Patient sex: M
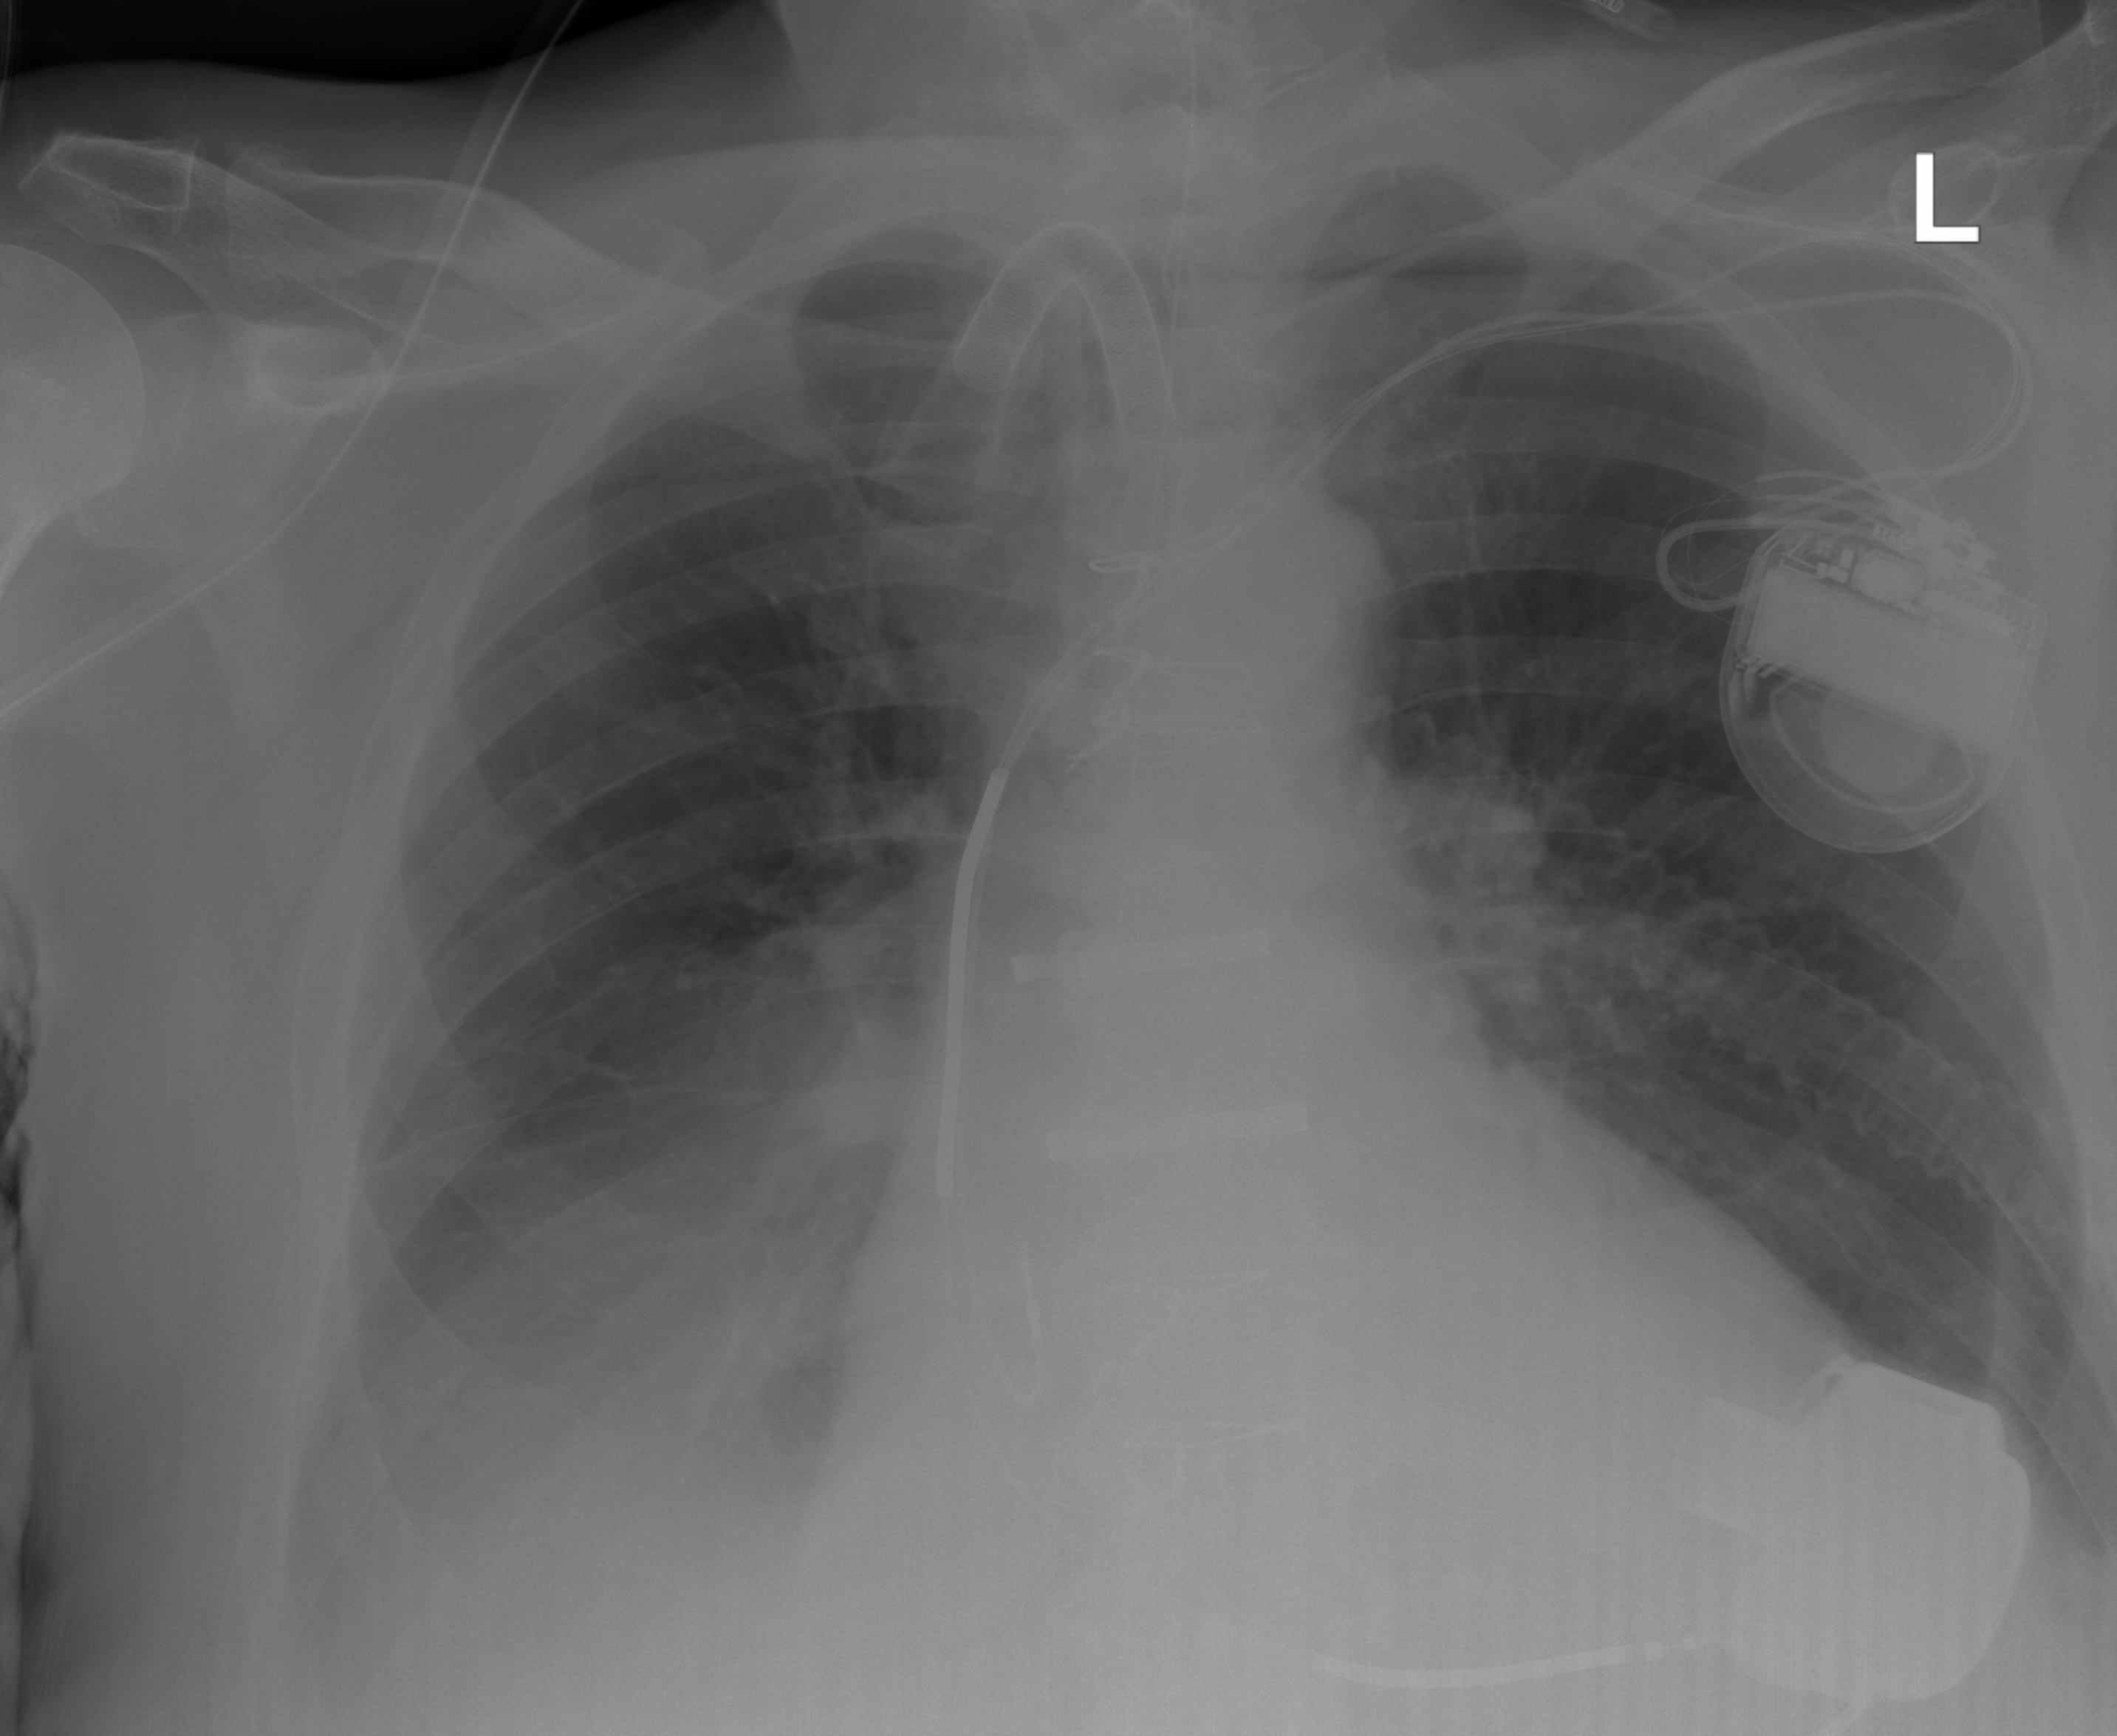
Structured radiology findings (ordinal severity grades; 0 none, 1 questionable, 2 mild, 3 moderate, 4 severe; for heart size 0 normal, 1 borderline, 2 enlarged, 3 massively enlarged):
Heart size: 0
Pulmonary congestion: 0
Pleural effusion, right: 0
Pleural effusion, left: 0
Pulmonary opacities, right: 0
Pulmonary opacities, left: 0
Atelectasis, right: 2
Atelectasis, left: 0